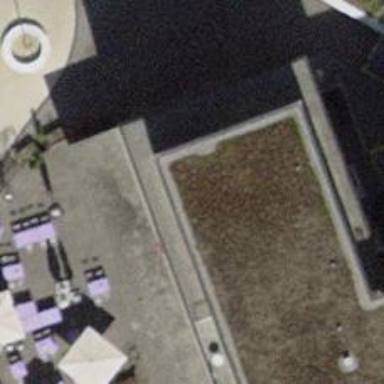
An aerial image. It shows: Restaurant.